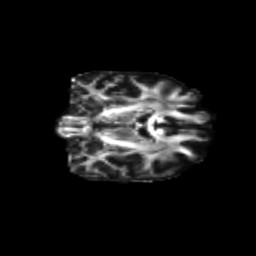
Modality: FA
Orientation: coronal
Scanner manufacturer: siemens
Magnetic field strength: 3 T
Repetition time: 9.2 s
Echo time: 0.084 s